Question: I am trying to configure WinRM from a PowerShell script. I am using the following code
'''
$WinrmCreate= "winrm create winrm/config/Listener?Address=*+Transport=HTTPS @{Hostname=""$sHostName"";CertificateThumbprint=""$CertificateThumbPrint""}"
Invoke-Expression $WinrmCreate
'''
The hostname and certificate thumprint are variables above and they are validated to be coming out. Verbose output shows
'''
VERBOSE: winrm create winrm/config/Listener?Address=*+Transport=HTTPS @{Hostname="RSNODE1";CertificateThumbprint="6C79C8E6E88779037593E6234DCE6E1A55662F87"}
'''
However, the execution of the "Invoke-Expression" give the following error
'''
Invalid use of command line. Type "winrm -?
'''
Interestingly if I copy/paste the output of my line to a command prompt it will create the listener without error.
Researching execution of commands I find nothing that would explain this behavior.
My only theory is that the "winrm" command is a script itself and something is misbehaving.
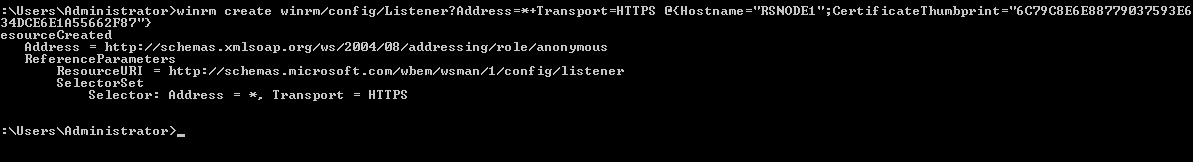
Answer: Hashtables e.g. '@{Hostname=...}' are interpreted by PowerShell. If you are on V3 or higher try the '--%' simple argument parsing operator:
'''
$env:Hostname = $sHostName
$env:CertThumbPrint = $CertificateThumbPrint
$WinrmCreate= "winrm create --% winrm/config/Listener?Address=*+Transport=HTTPS @{Hostname='"%HostName%'";CertificateThumbprint='"%CertThumbPrint%'"}"
'''